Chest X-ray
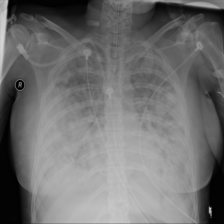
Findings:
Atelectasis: negative
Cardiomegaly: negative
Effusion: positive
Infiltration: negative
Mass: negative
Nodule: negative
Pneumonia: negative
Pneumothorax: negative
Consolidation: negative
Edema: negative
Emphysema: negative
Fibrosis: negative
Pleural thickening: negative
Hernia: negative